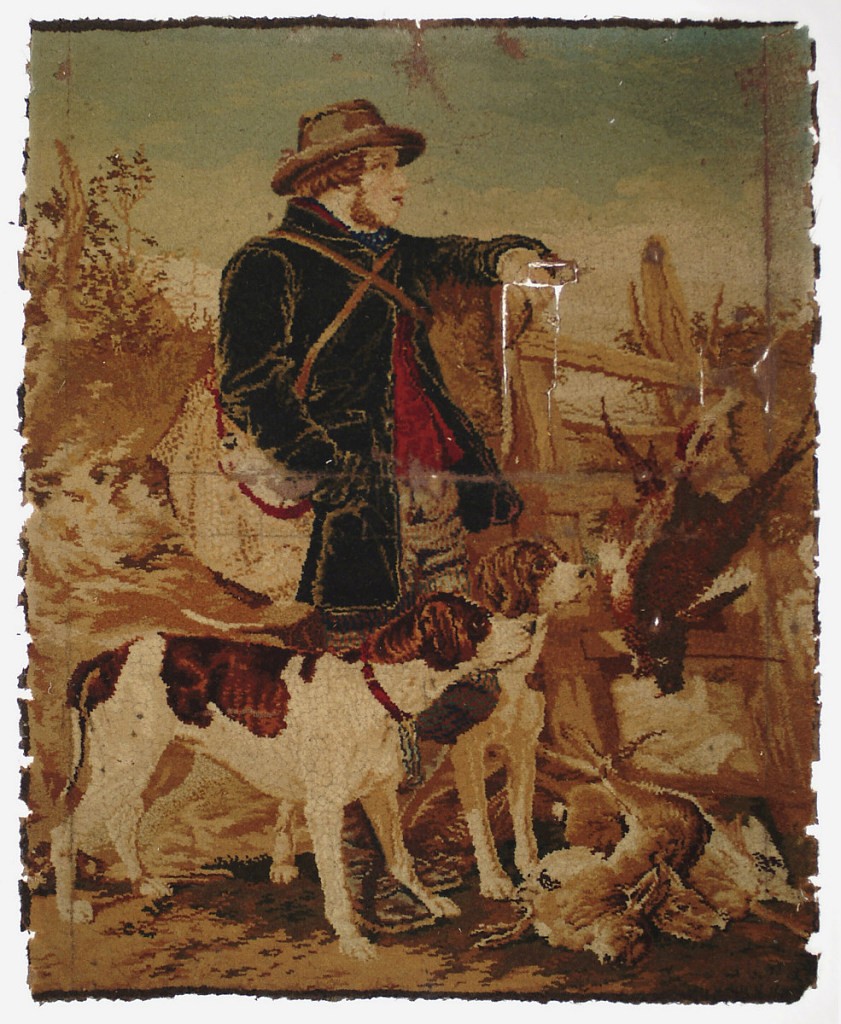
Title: The English Gamekeeper
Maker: John Crossley & Sons Ltd, English, 1850–1869
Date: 1859–1869
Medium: Materials: worsted threads on linen Technique: adhesive Label: worsted threads adhered to linen ground
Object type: Carpet panel from a firescreen
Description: "Mosaic" carpet sample. Worsted threads glued on linen backing showing a game-keeper in a round-brimmed hat, leaning against a ladder over a hedge with a bag slung over his shoulder, a pile of game at his feet, two hounds beside him; after Richard Ansdell.